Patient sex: M
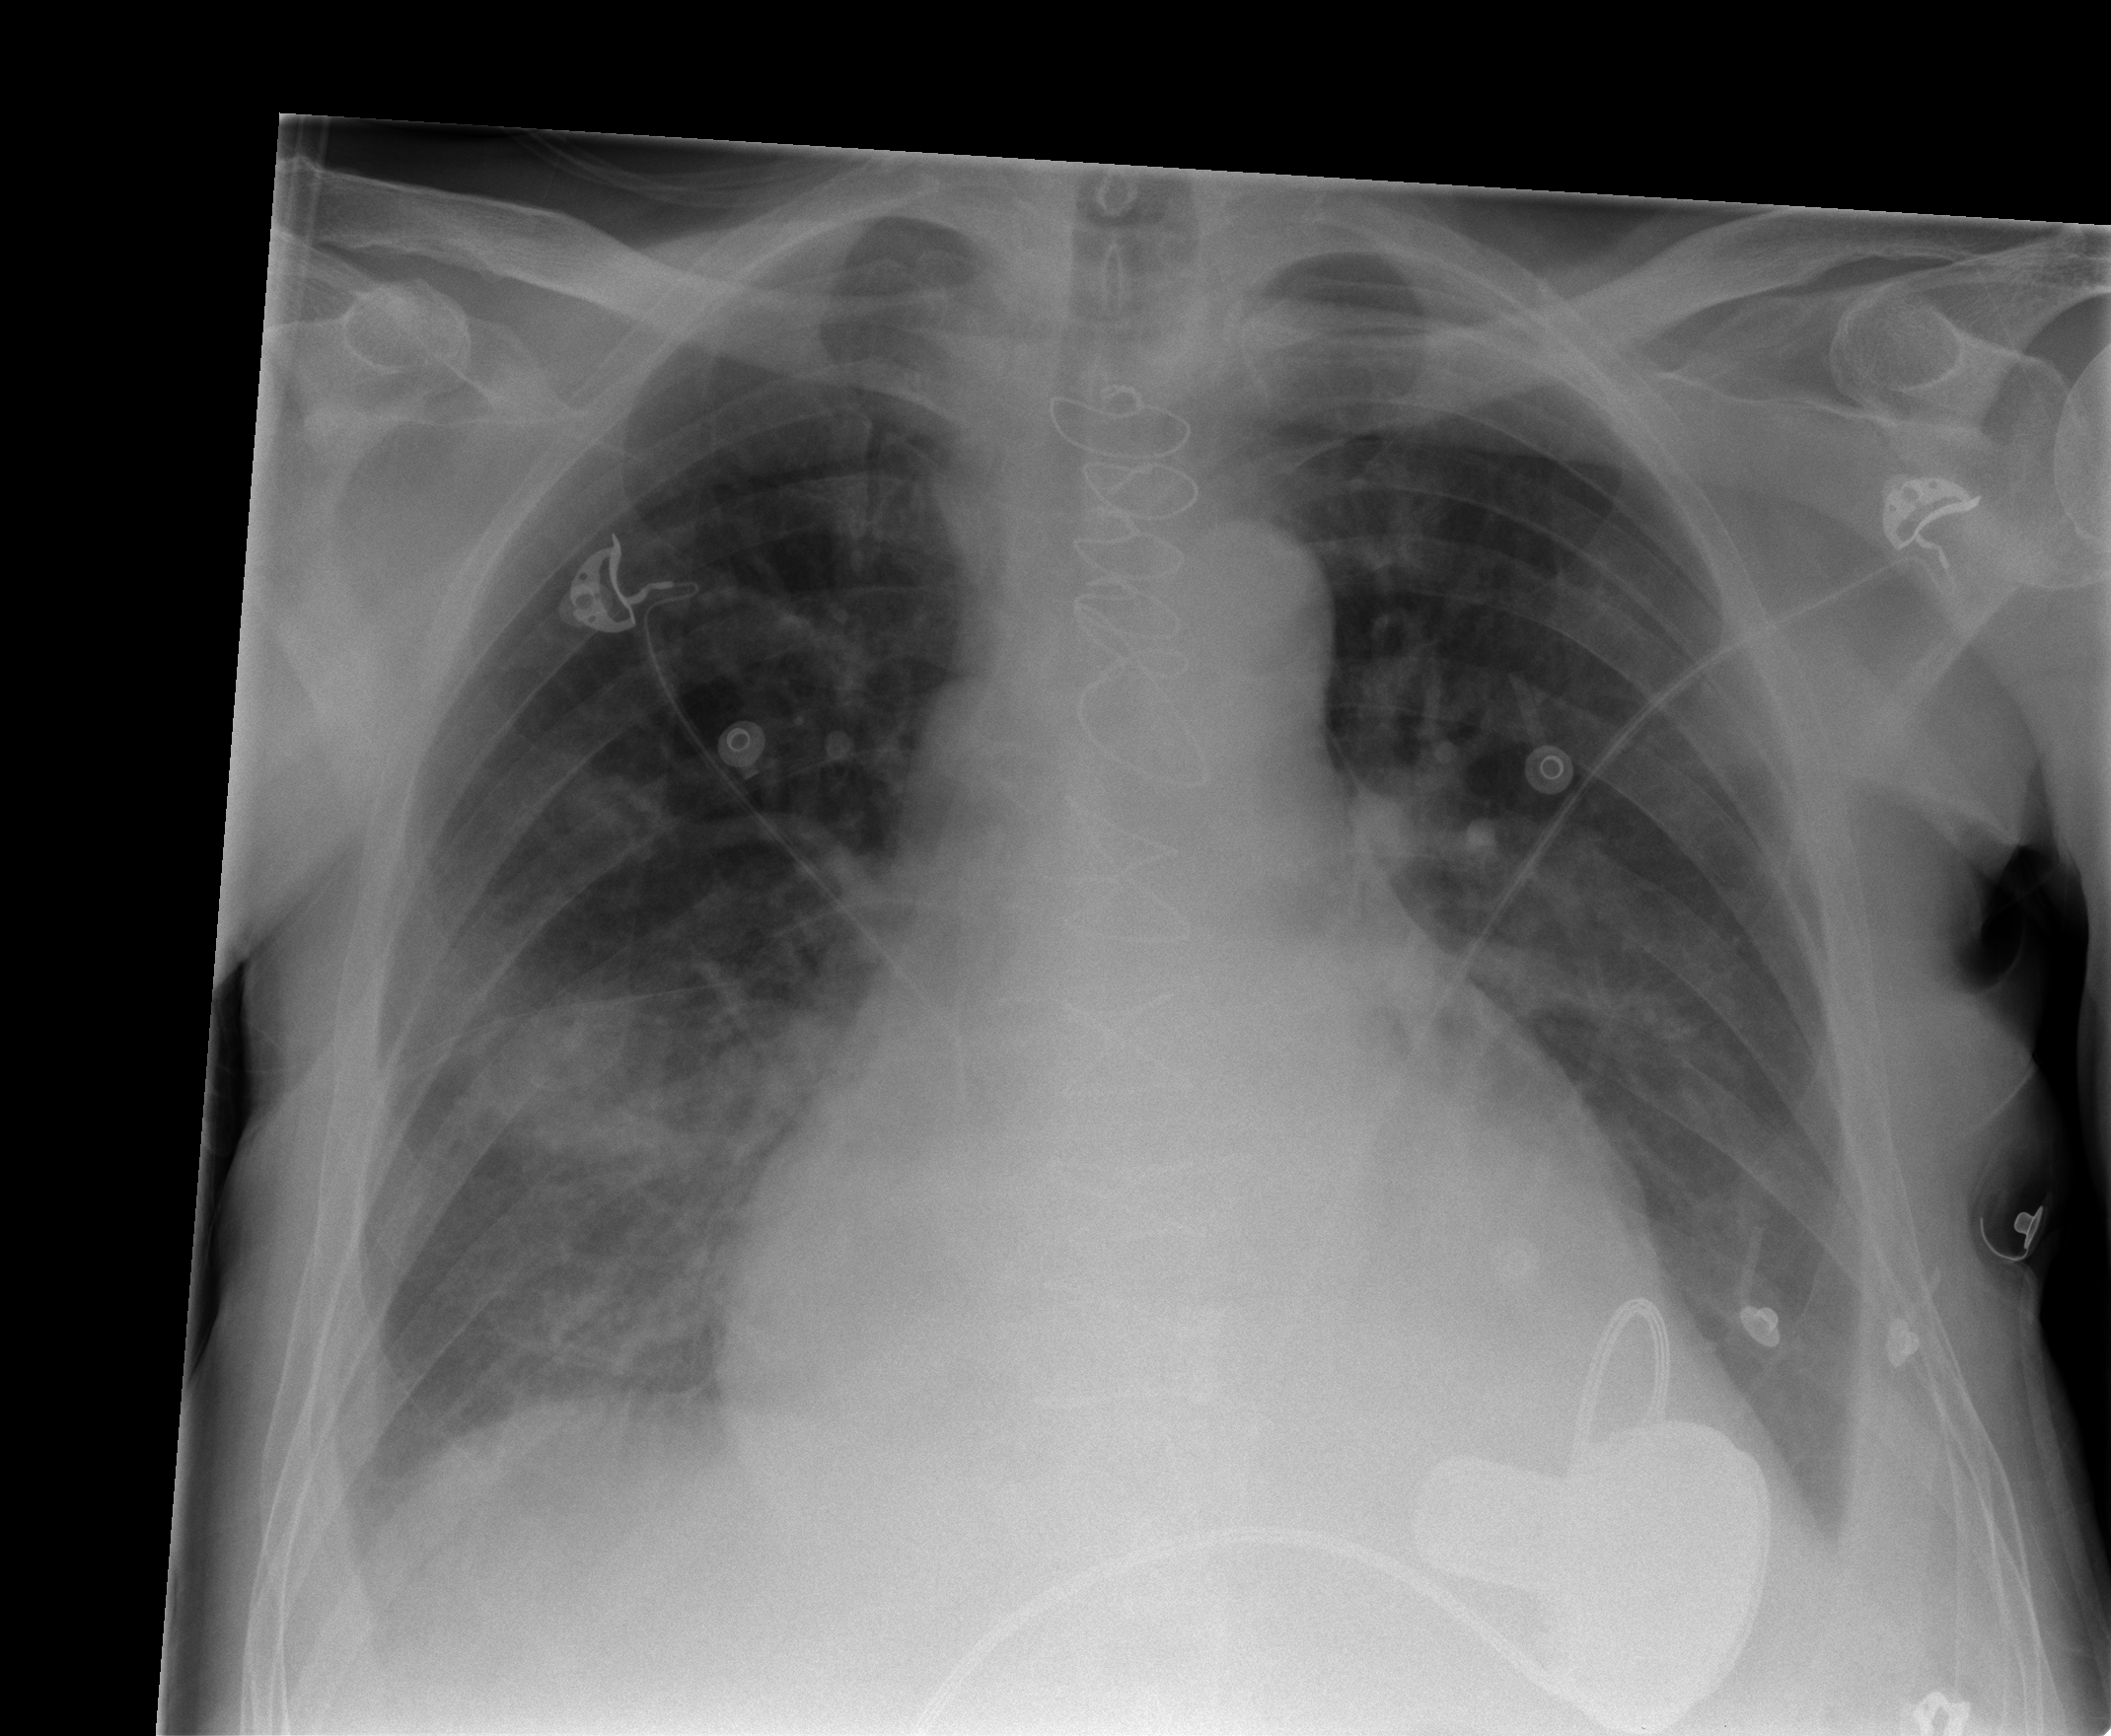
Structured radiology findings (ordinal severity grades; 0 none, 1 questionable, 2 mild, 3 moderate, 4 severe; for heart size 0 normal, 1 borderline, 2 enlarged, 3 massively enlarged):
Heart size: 3
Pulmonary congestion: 2
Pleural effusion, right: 1
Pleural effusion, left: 1
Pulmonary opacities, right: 2
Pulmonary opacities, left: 0
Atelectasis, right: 0
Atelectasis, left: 0